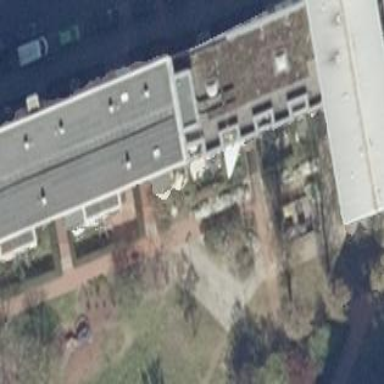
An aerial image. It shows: Building with apartments and flat roof.